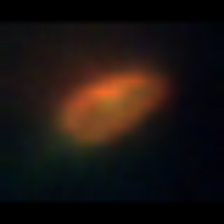
Taxon: Unknown_phyto
Group: Unknown